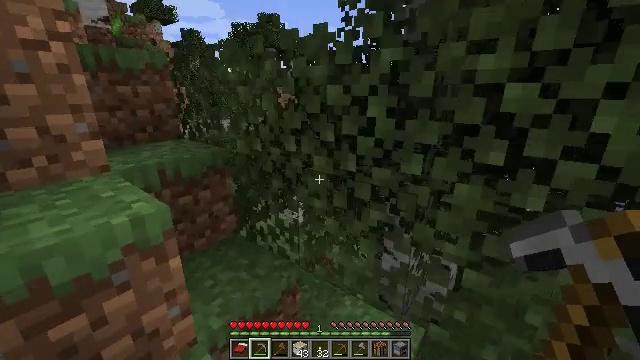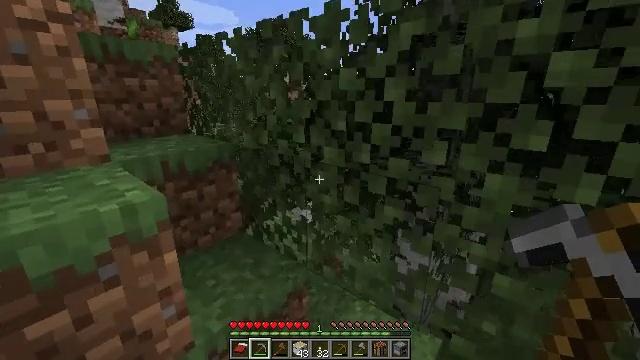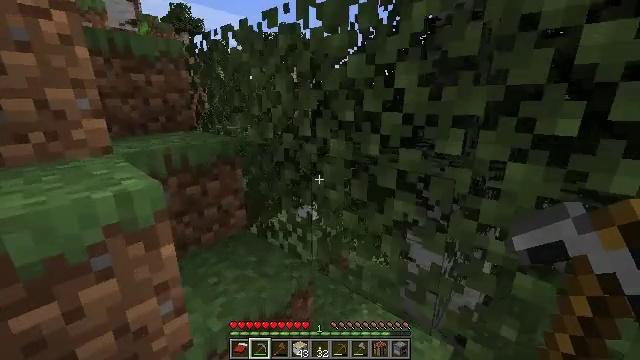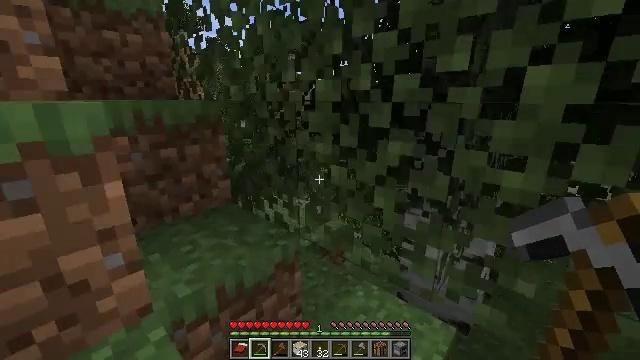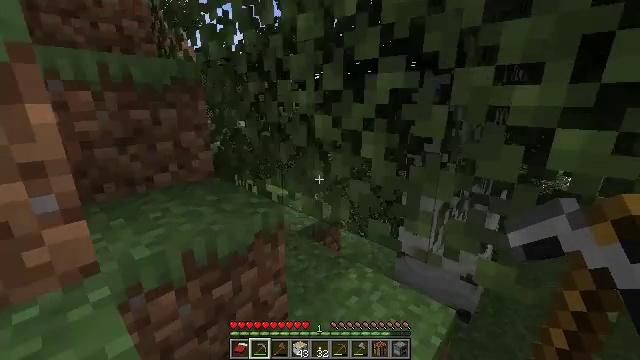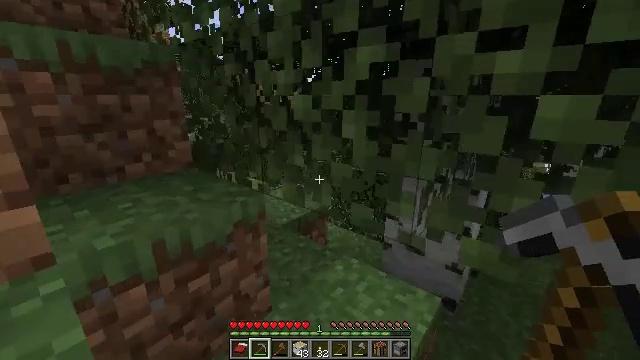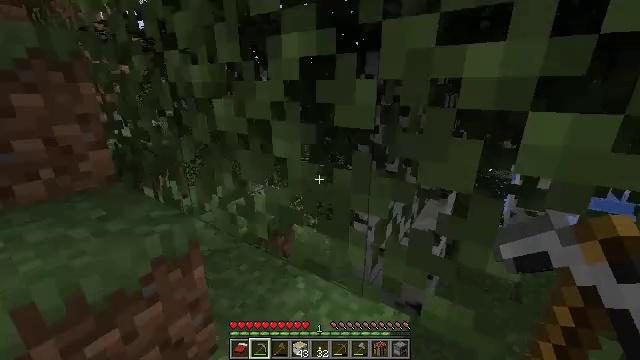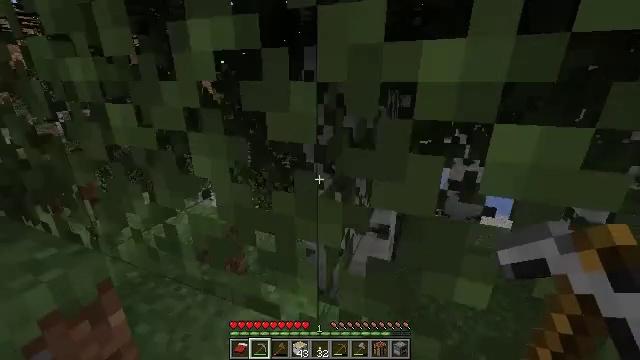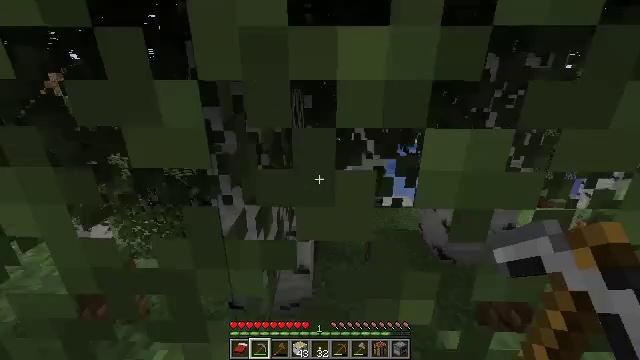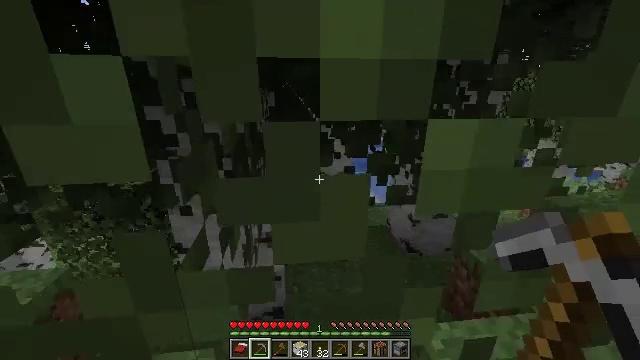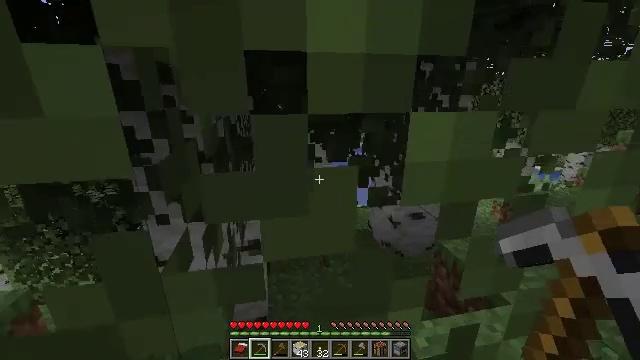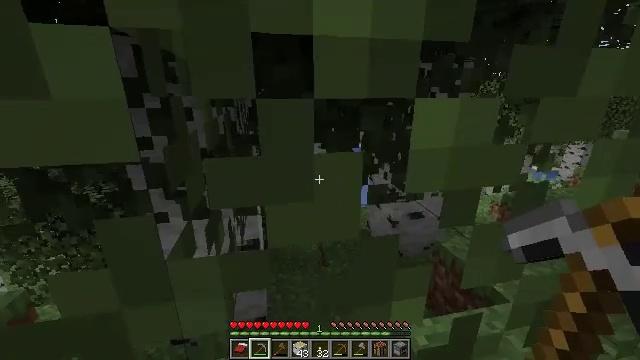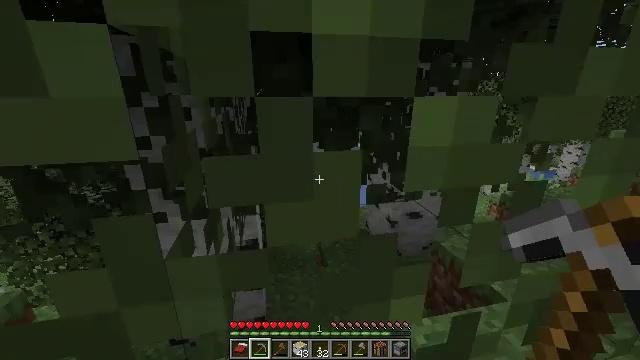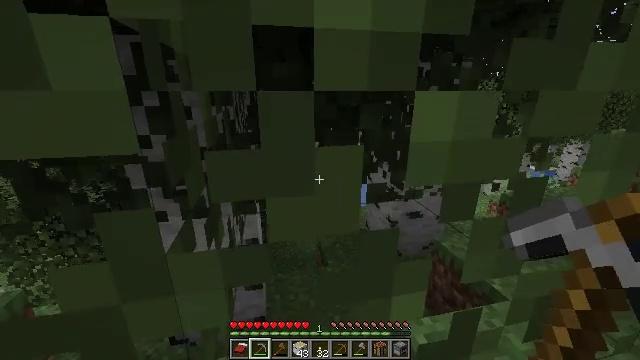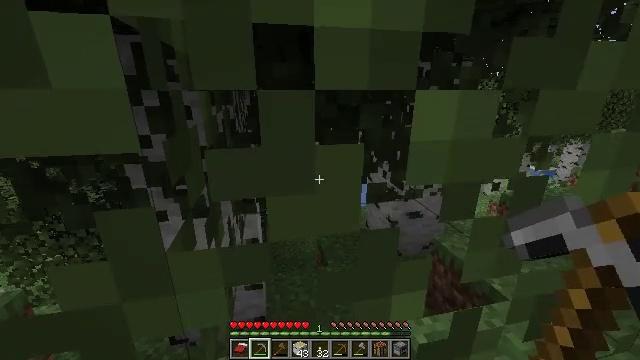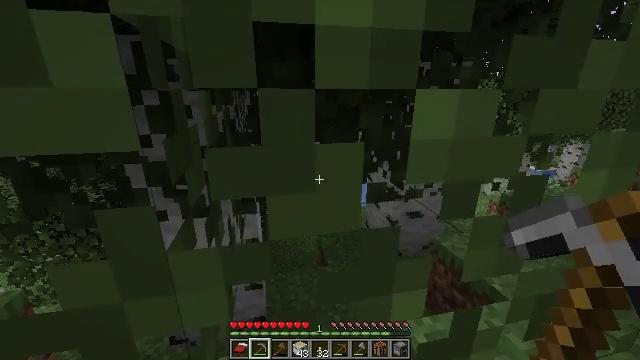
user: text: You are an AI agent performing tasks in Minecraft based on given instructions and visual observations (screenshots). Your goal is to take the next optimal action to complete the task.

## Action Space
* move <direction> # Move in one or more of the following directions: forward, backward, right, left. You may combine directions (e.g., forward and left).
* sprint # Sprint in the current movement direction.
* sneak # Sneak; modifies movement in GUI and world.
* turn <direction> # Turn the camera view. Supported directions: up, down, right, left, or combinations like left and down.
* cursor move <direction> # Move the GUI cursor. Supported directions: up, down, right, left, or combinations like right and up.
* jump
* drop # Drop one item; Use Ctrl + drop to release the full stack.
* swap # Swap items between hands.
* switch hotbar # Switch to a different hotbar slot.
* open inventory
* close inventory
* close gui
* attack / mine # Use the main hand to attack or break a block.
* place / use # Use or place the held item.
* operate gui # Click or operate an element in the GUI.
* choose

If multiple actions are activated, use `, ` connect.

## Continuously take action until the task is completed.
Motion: motion action
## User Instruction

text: Gather birch leaves using hands or shears.
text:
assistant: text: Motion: move forward, turn left
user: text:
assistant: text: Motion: move forward, turn left
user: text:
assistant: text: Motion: move forward
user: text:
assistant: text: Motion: move forward
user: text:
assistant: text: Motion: move forward, turn right
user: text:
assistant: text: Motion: move forward, turn right and down
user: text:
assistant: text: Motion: move forward, turn right and down
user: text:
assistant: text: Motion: move forward, turn right
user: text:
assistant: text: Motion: move forward, turn right
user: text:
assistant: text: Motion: turn right and up
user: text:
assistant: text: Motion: no_op
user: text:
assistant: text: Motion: no_op
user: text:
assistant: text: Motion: no_op
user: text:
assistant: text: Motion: no_op
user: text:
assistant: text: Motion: no_op
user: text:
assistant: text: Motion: no_op
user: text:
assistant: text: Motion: no_op
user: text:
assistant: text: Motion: attack / mine
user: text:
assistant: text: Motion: attack / mine
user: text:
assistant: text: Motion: attack / mine
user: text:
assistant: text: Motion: attack / mine
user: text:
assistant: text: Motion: attack / mine
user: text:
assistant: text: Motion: attack / mine
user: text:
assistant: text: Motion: attack / mine
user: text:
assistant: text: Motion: attack / mine
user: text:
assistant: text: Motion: attack / mine
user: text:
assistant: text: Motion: attack / mine
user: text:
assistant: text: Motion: attack / mine
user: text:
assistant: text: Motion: attack / mine
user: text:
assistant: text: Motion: attack / mine